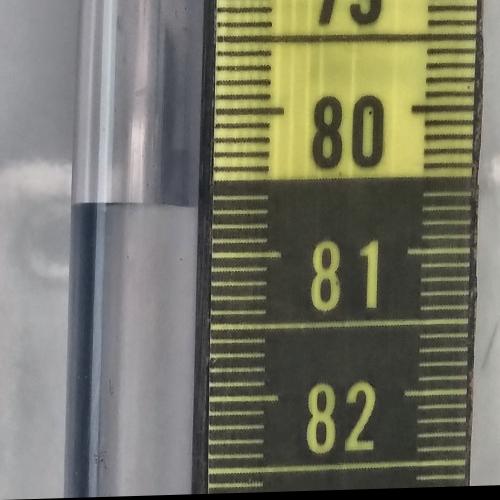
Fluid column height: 80.7 cm